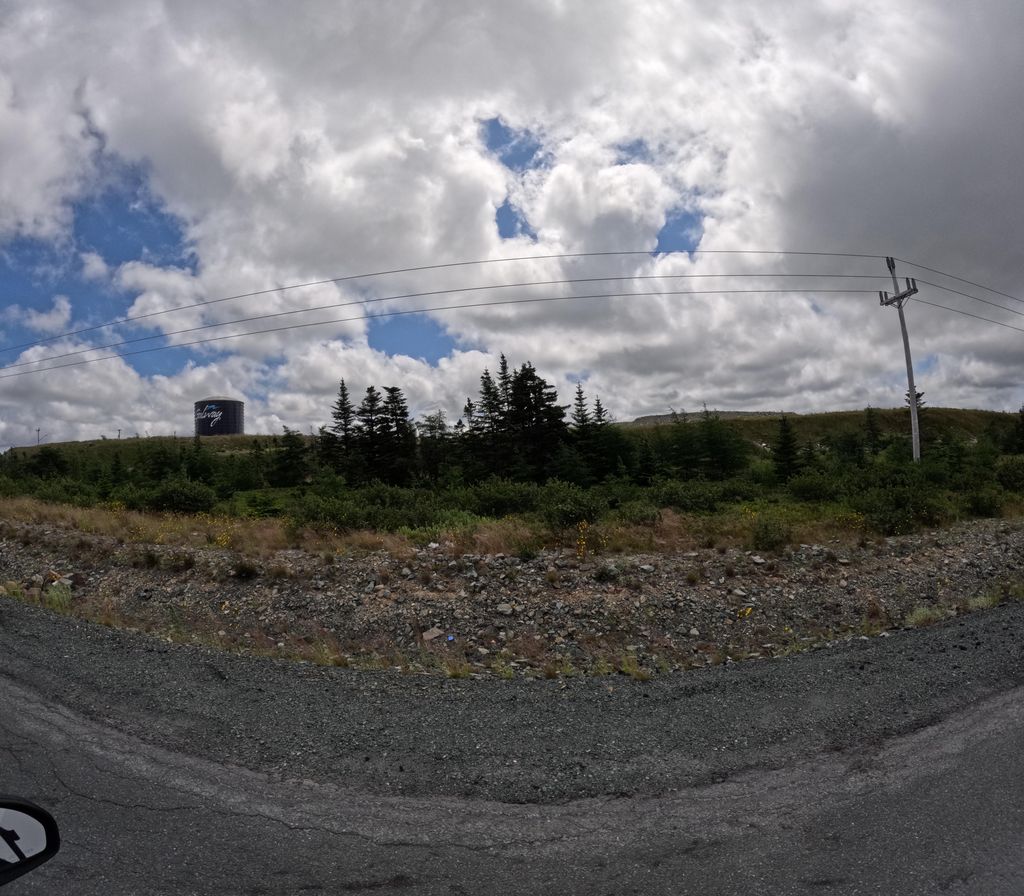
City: st_johns